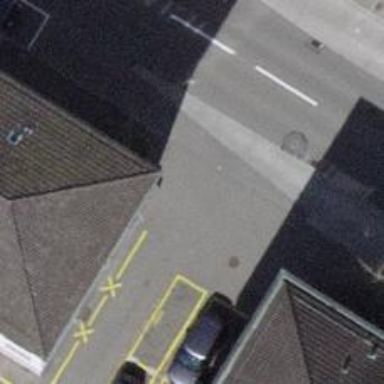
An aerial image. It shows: Asphalt sidewalk along the footway.